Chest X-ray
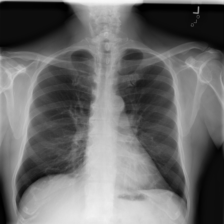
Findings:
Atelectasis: negative
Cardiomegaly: negative
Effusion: negative
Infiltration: negative
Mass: negative
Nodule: negative
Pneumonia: negative
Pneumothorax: negative
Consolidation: negative
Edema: negative
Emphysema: negative
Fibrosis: negative
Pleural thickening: negative
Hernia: negative